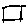
Label: square